Question: I have an app where I want the user to place a marker on a map and drag a circle to define a range around that notification, exactly as in Apple's Find Friends App (when you pick one of your friends and subscribe for notifications when he arrives or leaves a certain location).
Looks like this:

The marker can be dragged and moved like always, but the solid circle on the right side is used to define a range around the marker.
Does anyone have an idea on how to implement that? Maybe someone has already implemented something like this and wants to share his code :-).
Thanks.
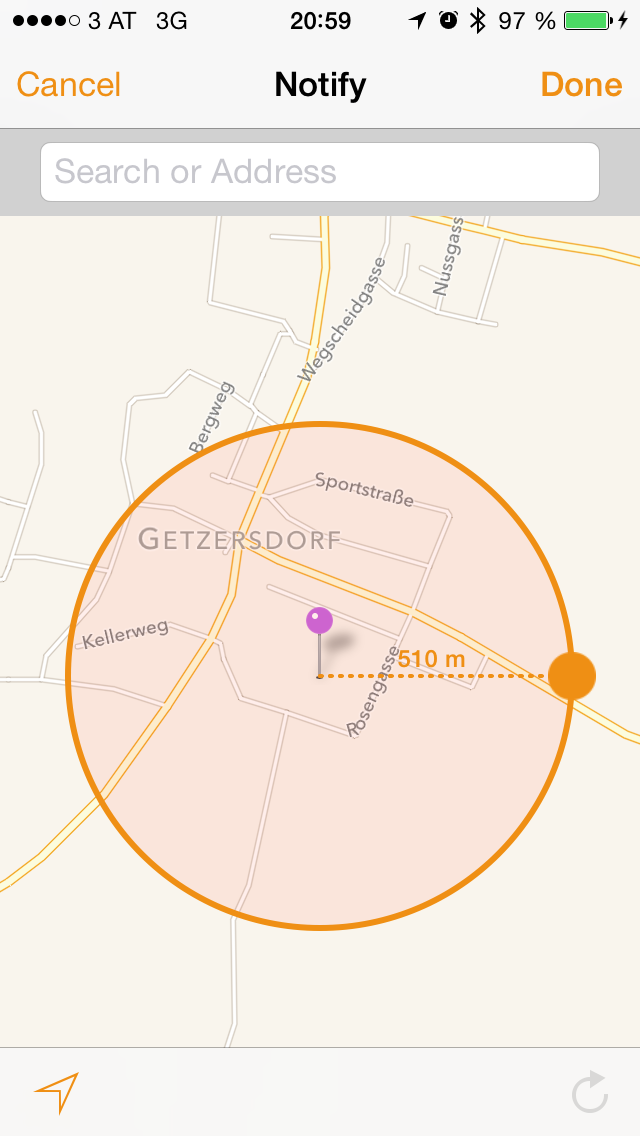
Answer: Ok, I found some very useful sourcecode. Here it is, in case somebody else needs it as well: <URL>